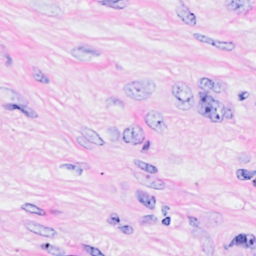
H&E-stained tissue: Breast